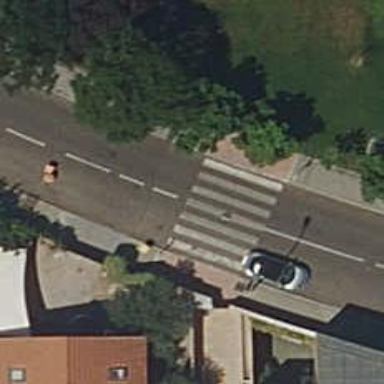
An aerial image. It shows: Uncontrolled crossing on the road.